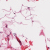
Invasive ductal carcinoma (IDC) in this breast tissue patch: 0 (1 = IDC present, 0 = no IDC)